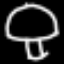
Label: mushroom